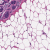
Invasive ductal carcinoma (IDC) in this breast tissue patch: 0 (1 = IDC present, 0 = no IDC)